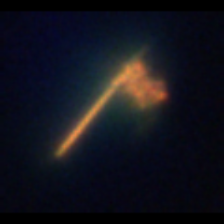
Taxon: Pennate
Group: Diatoms